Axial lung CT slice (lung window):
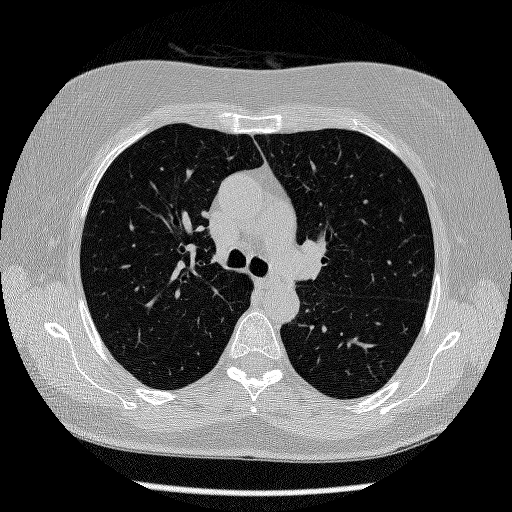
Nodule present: no